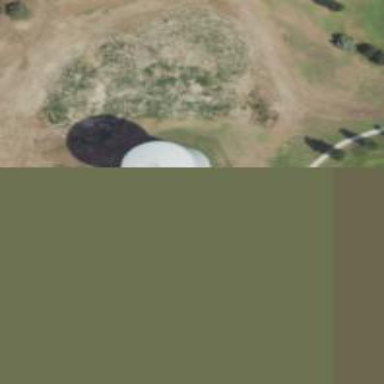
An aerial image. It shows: Water tower that is man-made.